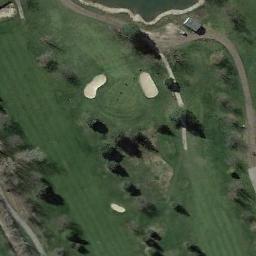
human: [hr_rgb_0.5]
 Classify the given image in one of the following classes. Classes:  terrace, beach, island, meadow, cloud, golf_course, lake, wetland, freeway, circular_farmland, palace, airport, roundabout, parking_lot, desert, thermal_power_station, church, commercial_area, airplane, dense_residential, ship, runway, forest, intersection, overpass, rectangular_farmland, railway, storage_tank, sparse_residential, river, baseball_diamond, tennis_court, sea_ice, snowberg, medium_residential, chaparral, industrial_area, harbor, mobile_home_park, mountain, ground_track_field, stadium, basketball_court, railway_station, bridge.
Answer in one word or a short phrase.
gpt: golf_course